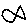
Label: fish